Field crop: tomato
Growth stage: 1
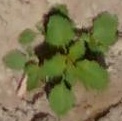
Species: solanum